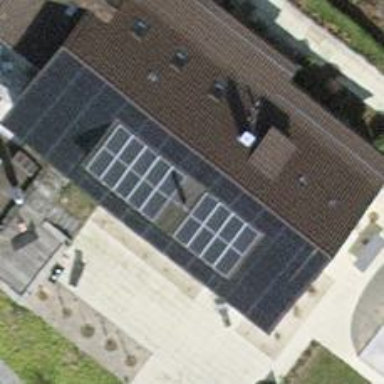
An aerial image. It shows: Small solar photovoltaic panel generator installed on roof.